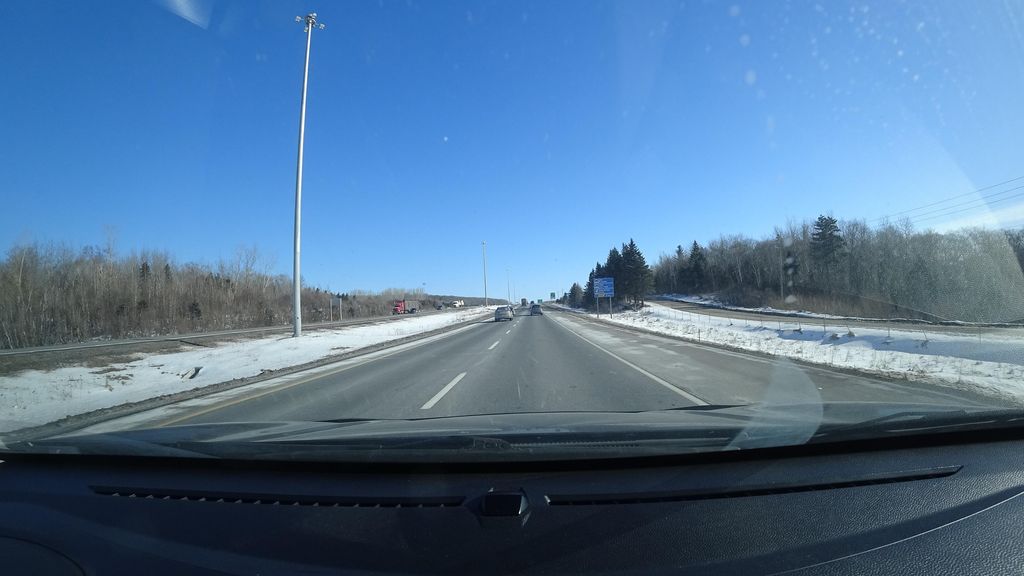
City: quebec_city